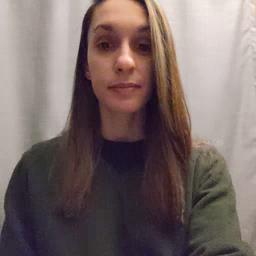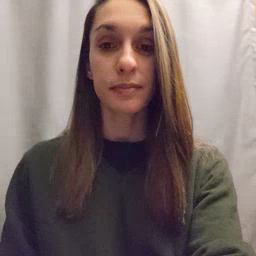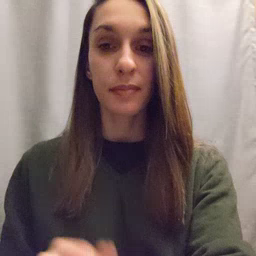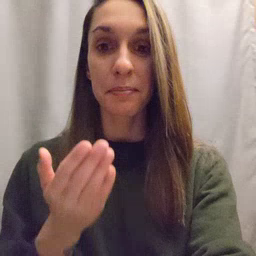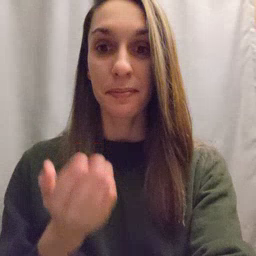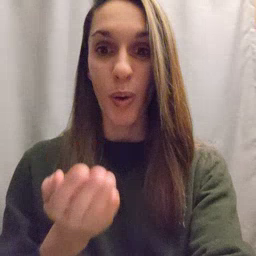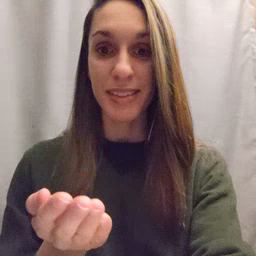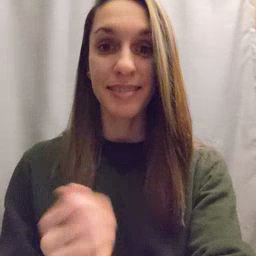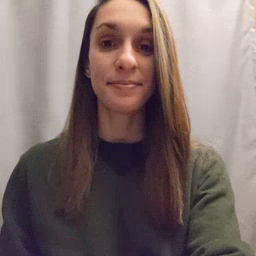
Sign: boat